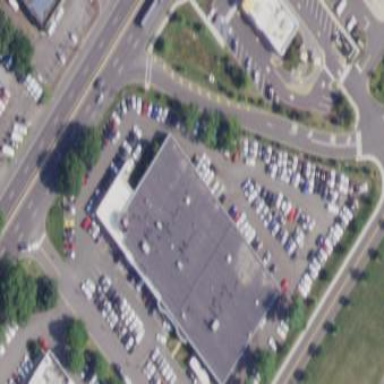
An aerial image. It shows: Car shop building.